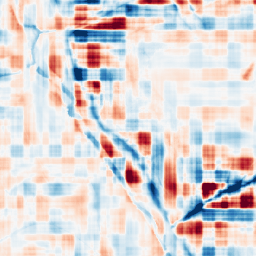
Category: wavelet
Decomposition family: wavelet_reverse_biorthogonal
Decomposition parameters: wavelet: rbio3.5
level: 5
Upsampling method: lanczos
Upsampling parameters: scale: 2
Upsampling scale: 2